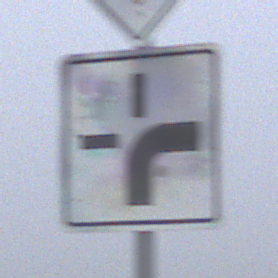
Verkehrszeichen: VerlaufVorfahrtsstrasse3
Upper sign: Vorfahrtsstrasse
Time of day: MorningAfternoon
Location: Outdoor (RoadRail)
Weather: Overcast
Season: NotSpecified
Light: Natural